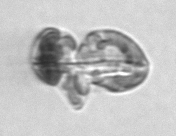
Label: Karenia